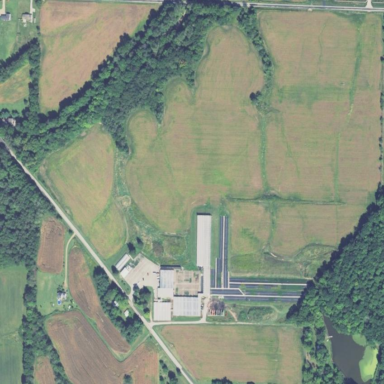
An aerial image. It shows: Plant nursery.